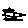
Label: house